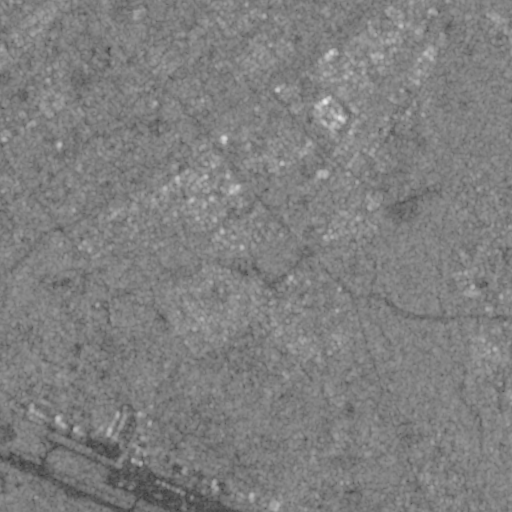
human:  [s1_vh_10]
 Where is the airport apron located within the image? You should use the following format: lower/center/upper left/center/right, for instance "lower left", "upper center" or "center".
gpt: The airport apron is located in the lower left of the image.
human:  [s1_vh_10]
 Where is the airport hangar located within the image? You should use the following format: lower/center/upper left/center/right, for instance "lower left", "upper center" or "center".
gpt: The airport hangar is located in the lower left of the image.
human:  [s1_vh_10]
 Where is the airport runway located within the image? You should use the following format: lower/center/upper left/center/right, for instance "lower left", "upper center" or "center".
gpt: The airport runway is located in the lower of the image.
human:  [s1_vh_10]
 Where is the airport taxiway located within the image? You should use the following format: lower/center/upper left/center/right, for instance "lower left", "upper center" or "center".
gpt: The airport taxiway is located in the lower left of the image.
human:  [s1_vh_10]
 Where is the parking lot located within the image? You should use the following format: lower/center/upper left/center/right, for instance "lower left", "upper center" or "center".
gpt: The parking lot is located in the upper center of the image.
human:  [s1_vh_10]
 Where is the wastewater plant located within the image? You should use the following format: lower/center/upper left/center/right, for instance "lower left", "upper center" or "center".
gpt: The wastewater plant is located in the center left of the image.
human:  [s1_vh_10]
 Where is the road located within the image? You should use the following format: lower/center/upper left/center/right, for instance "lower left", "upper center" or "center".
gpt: There is no road in the image.

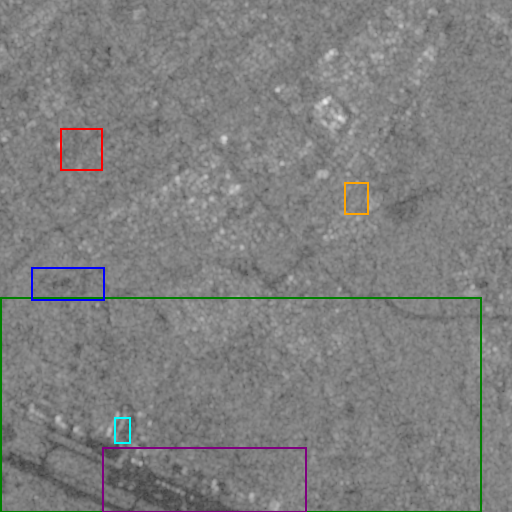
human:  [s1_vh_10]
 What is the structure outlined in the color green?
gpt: The structure outlined in green is an airport.
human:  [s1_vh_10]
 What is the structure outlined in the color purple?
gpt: The structure outlined in purple is an airport apron.
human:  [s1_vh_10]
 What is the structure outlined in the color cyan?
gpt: The structure outlined in cyan is an airport hangar.
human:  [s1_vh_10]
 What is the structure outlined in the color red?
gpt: The structure outlined in red is a park.
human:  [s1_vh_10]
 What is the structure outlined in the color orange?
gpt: The structure outlined in orange is a power substation.
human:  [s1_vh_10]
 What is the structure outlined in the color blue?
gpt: The structure outlined in blue is a wastewater plant.
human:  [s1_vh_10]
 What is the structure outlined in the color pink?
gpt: There is no pink outline.